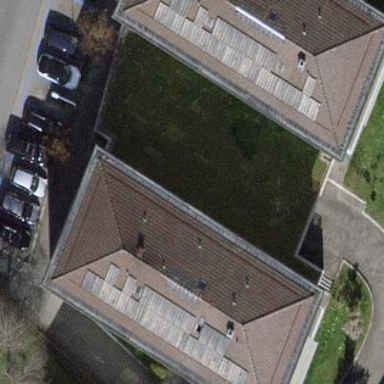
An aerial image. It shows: Group of garages.